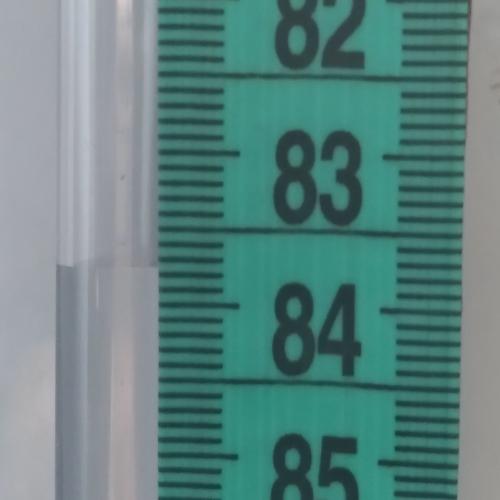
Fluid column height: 83.8 cm